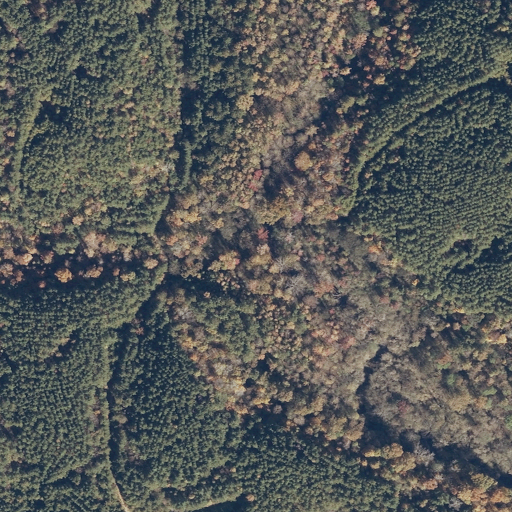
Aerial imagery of valley in Alabama named Shop Hollow containing evergreen forest, mixed forest, deciduous forest, and woody wetlands